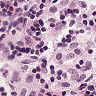
Metastatic tissue present: no